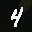
Label: 4